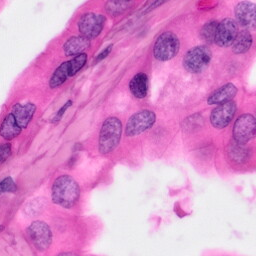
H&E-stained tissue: Pancreatic